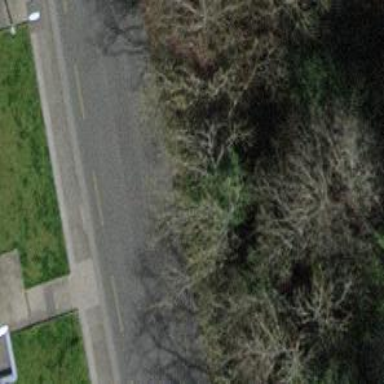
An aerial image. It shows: Secondary road with asphalt surface and dedicated cycle lane.